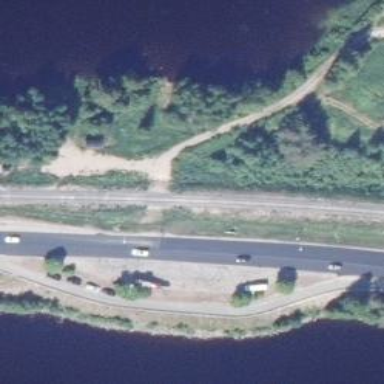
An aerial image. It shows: Crossing with saltire markings.